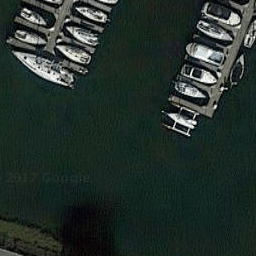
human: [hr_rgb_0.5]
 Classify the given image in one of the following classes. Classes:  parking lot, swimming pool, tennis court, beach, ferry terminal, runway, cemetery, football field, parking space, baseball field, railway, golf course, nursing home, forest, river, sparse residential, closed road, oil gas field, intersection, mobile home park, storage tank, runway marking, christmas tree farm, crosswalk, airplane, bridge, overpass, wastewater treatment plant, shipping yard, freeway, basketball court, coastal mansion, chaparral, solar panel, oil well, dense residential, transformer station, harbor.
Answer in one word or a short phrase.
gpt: harbor